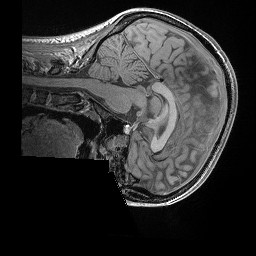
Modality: T1w
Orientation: sagittal
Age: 21
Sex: female
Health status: healthy
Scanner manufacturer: siemens
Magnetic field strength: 3 T
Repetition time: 0.02 s
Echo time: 0.00492 s